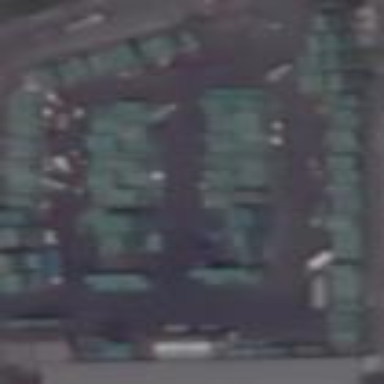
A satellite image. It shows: Industrial area designated as port for cargo handling. The focus is on container transportation.